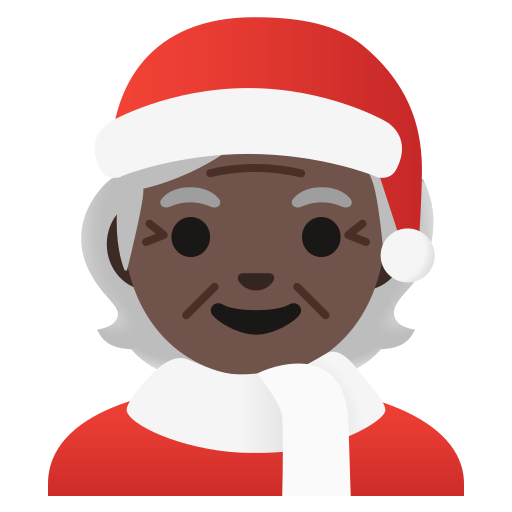
Emoji: 🧑🏿‍🎄